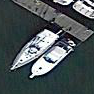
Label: Civil_yacht